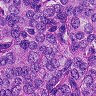
Metastatic tissue present: yes